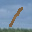
Label: 1